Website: lowes
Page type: review-order
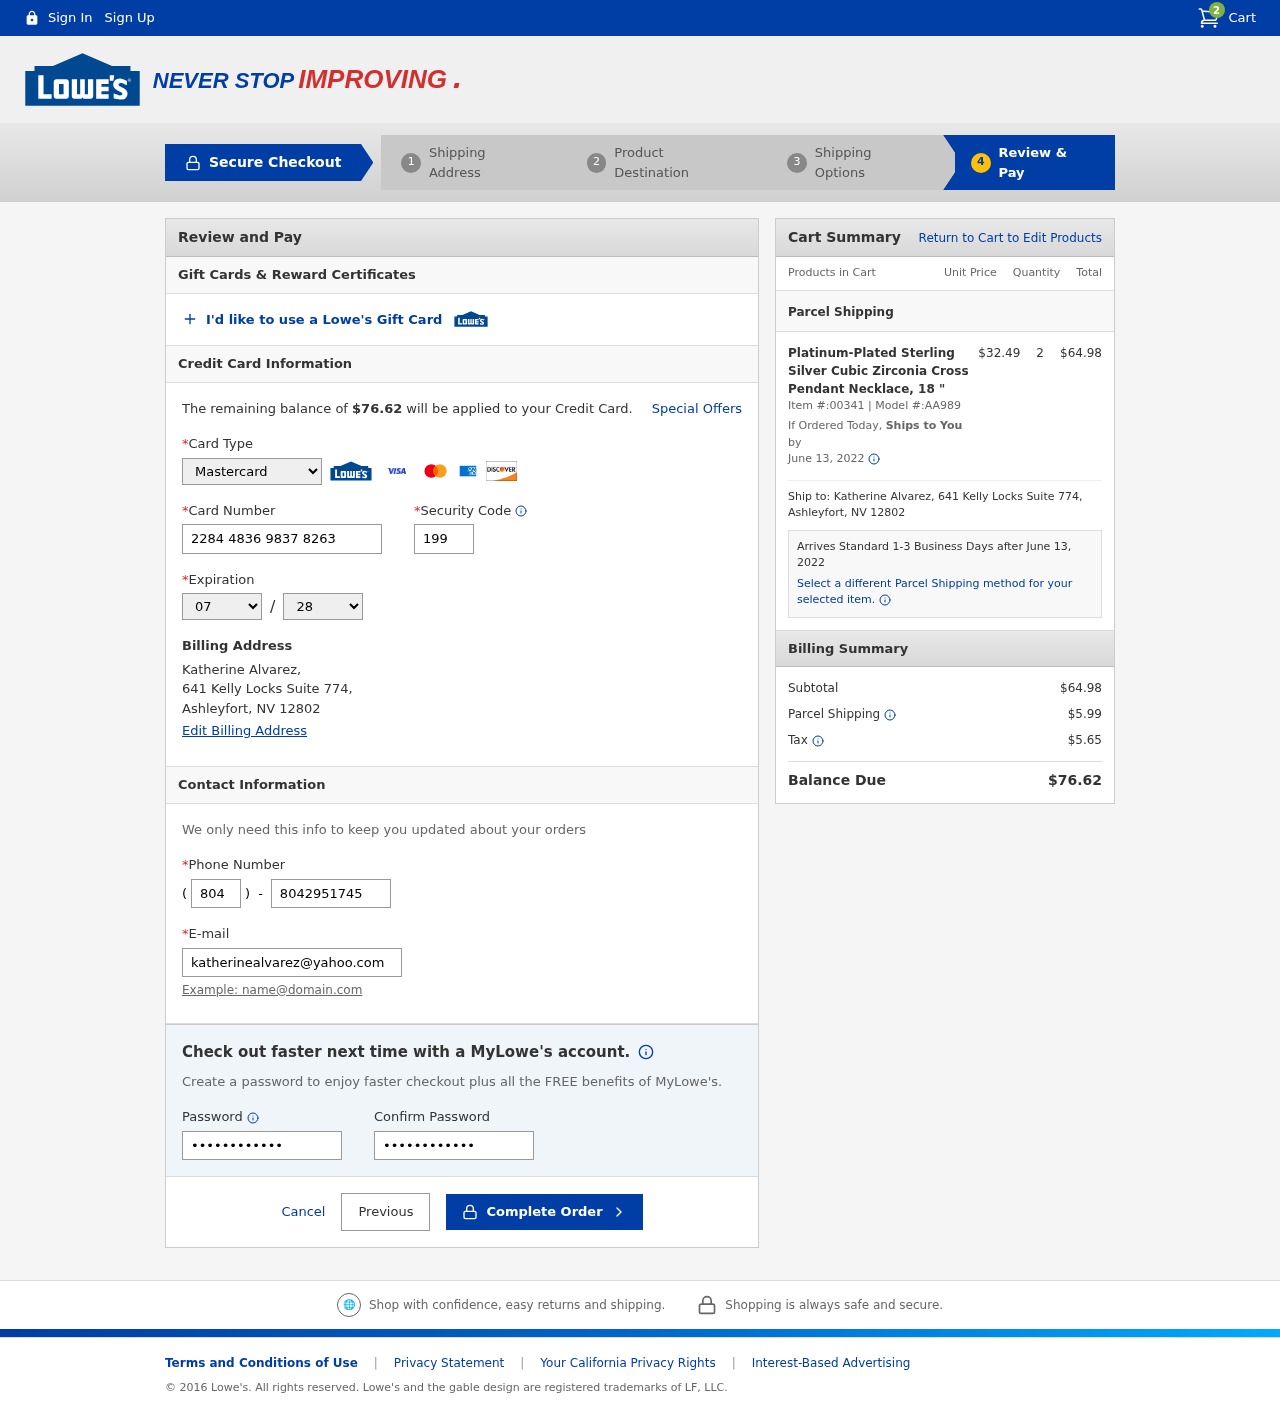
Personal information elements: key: PII_CARD_CVV
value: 199
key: PII_CARD_EXPIRY_MONTH
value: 07
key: PII_CARD_EXPIRY_YEAR
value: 28
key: PII_CARD_NUMBER
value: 2284 4836 9837 8263
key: PII_CARD_TYPE
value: Mastercard
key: PII_CITY
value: Ashleyfort
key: PII_EMAIL
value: katherinealvarez@yahoo.com
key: PII_FULLNAME
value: Katherine Alvarez,
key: PII_PHONE
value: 8042951745
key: PII_PHONE_AREA
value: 804
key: PII_POSTCODE
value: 12802
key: PII_STATE_ABBR
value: NV
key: PII_STREET
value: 641 Kelly Locks Suite 774,
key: PII_FULLNAME2
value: Katherine Alvarez
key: PII_STREET2
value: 641 Kelly Locks Suite 774
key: PII_CITY_STATE_ZIP2
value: Ashleyfort, NV 12802
Product elements: key: PRODUCT1_NAME
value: Platinum-Plated Sterling Silver Cubic Zirconia Cross Pendant Necklace, 18 "
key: PRODUCT1_PRICE
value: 32.49
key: PRODUCT1_QUANTITY
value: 2
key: PRODUCT1_ITEM_NUMBER
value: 00341
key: PRODUCT1_MODEL_NUMBER
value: AA989
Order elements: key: ORDER_NUM_ITEMS
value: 2
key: ORDER_TOTAL
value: $76.62
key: ORDER_SHIPPING_DATE
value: June 13, 2022
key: ORDER_SUBTOTAL
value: $64.98
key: ORDER_SHIPPING_DATE2
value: June 13, 2022
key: ORDER_SUBTOTAL2
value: $64.98
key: ORDER_SHIPPING_COST
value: $5.99
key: ORDER_TAX
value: $5.65